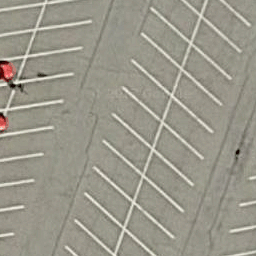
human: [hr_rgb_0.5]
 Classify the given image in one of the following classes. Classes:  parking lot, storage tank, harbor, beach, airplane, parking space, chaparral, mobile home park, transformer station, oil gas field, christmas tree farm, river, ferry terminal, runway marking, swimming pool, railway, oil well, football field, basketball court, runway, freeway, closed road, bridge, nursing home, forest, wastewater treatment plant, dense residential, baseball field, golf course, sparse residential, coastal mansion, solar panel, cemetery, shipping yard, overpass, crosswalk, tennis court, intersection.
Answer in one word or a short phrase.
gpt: parking space